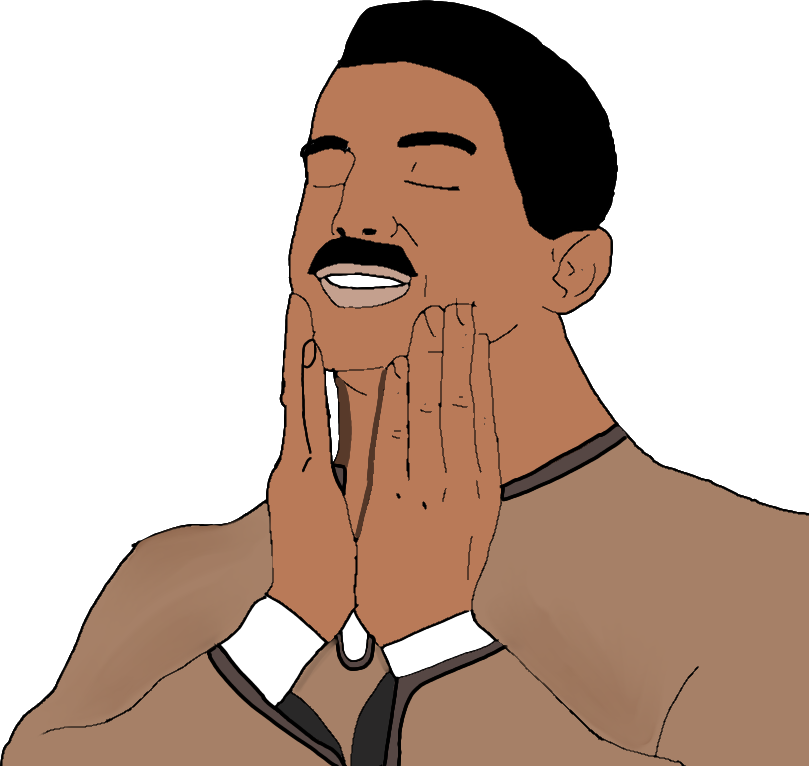
Label: 5_Feels_Good